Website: apple-inc
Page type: account-selection
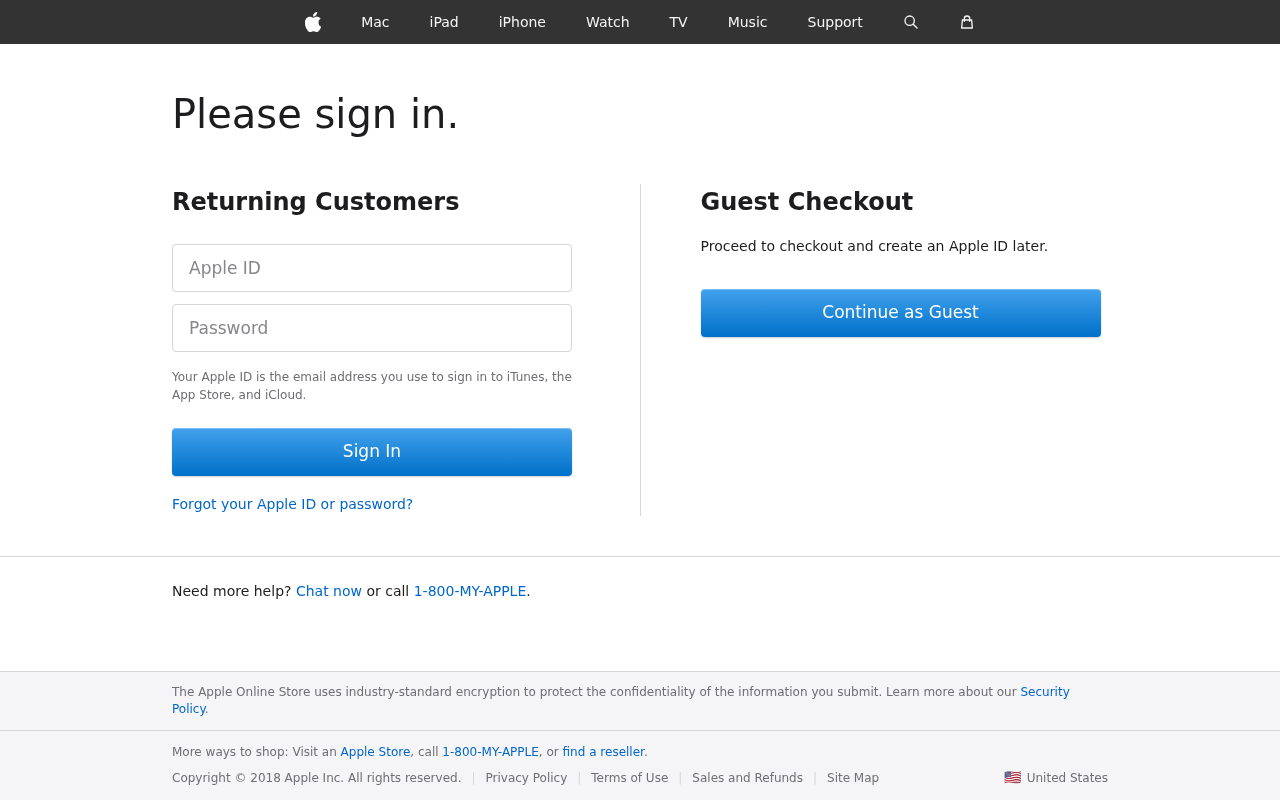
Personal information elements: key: PII_LOGIN_USERNAME
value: heatherschultz34